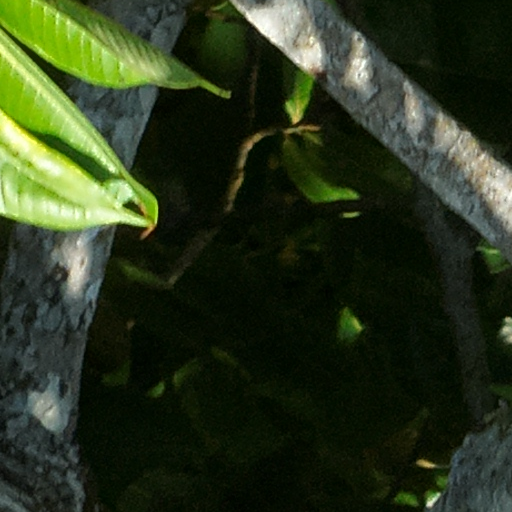
Species: Virola surinamensis
GBIF accepted scientific name: Virola surinamensis
Crown area (m\u00b2): 133.484